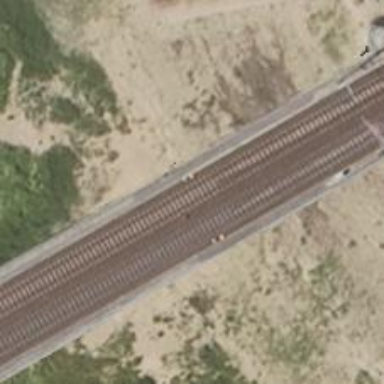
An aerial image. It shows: Bridge over railway with electrified contact lines.